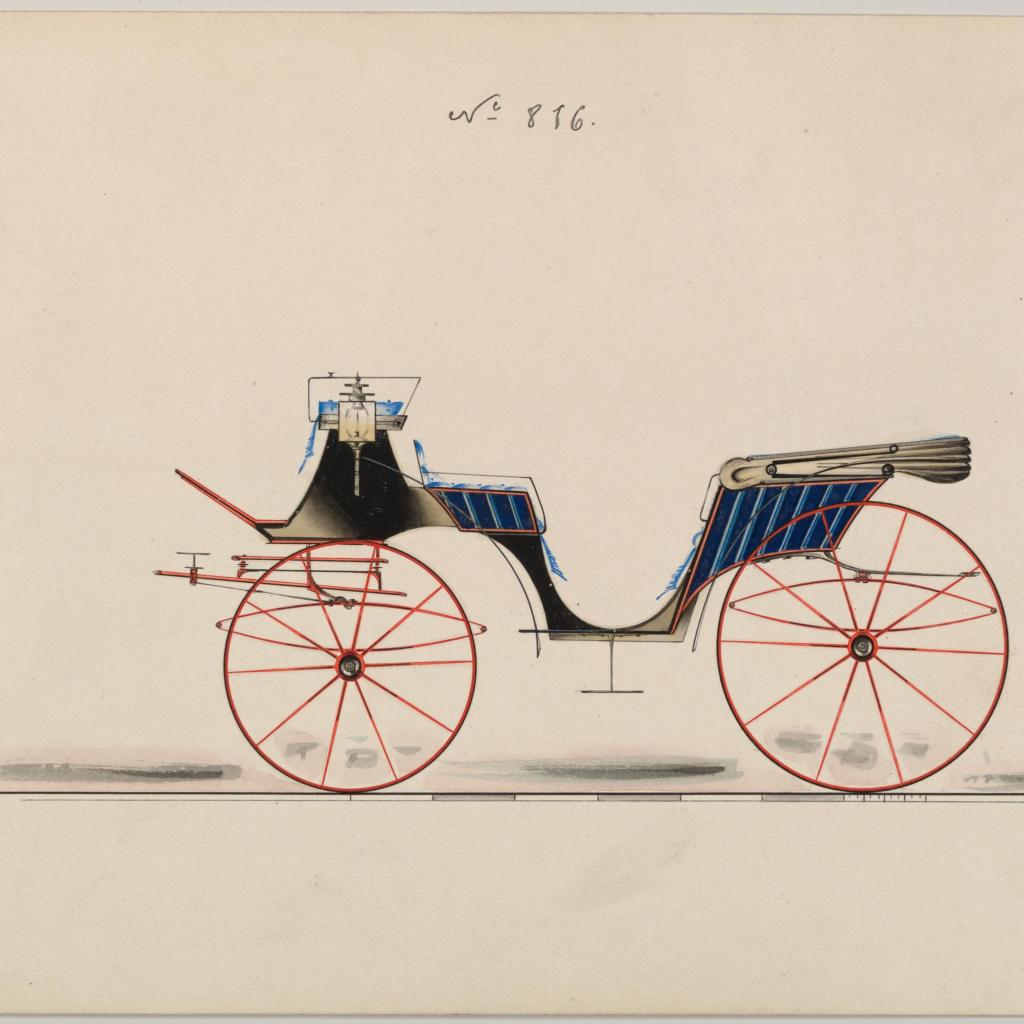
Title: Design for Vis-à-vis, no. 816
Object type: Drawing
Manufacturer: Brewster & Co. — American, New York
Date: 1850–70
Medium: Pen and black ink, watercolor and gouache with gum arabic
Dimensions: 6 1/16 x 9 in. (15.4 x 22.9 cm)
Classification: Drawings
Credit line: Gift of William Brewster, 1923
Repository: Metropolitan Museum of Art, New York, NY